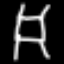
Label: chair